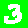
Digit: 3